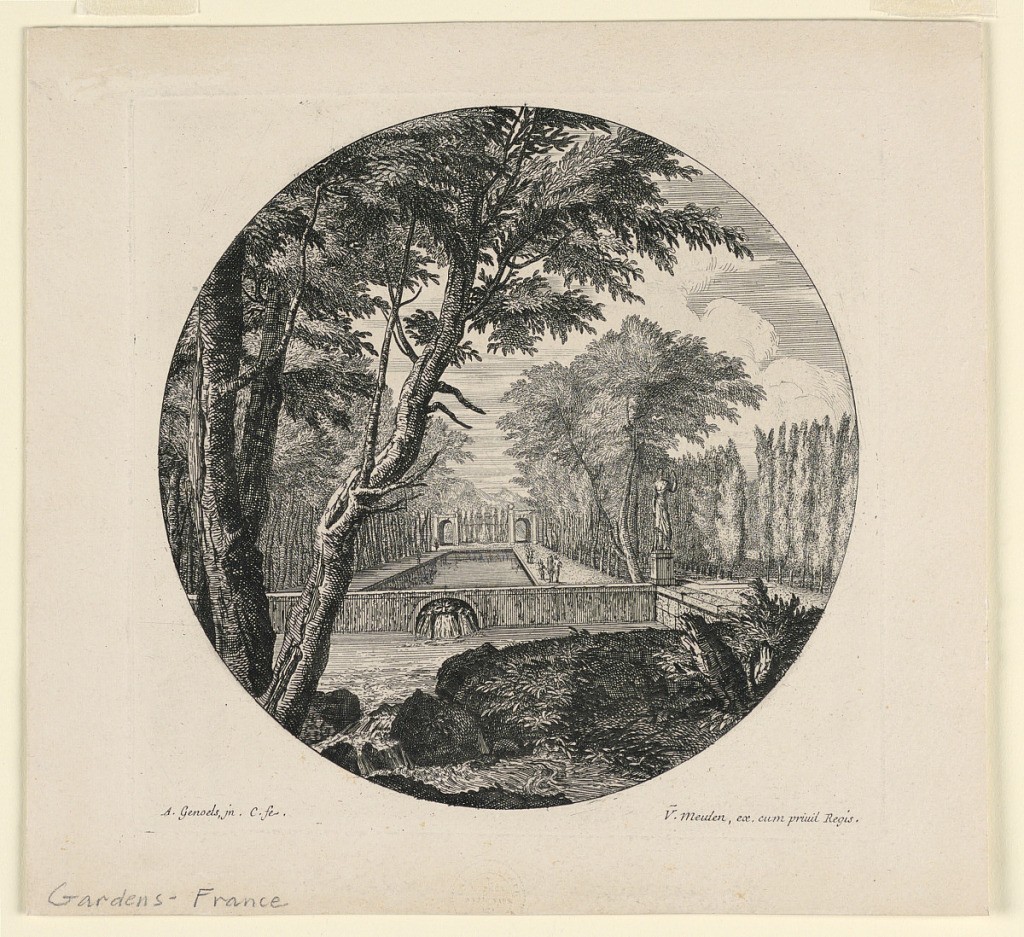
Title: French Gardens
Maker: Abraham Genoels, Flemish, 1640 - 1723
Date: ca. 1680
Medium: Engraving on white laid paper
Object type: Print
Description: Left foreground, a tree. Center, a rectangular pool fed by a fountain, walled in to flow into another pool and then stream over rocks in the foreground. On either side trees.  Right, a statue on a pedestal and some figures.